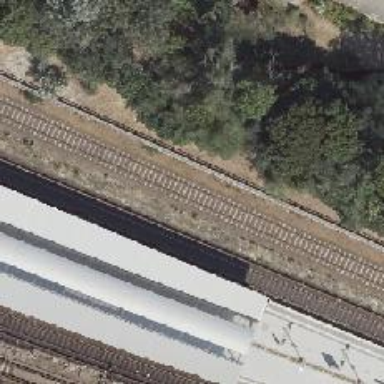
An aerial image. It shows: Railway milestone.